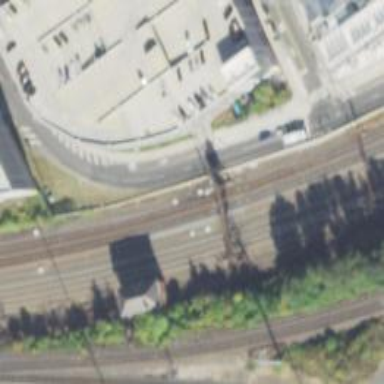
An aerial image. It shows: Railway signal.